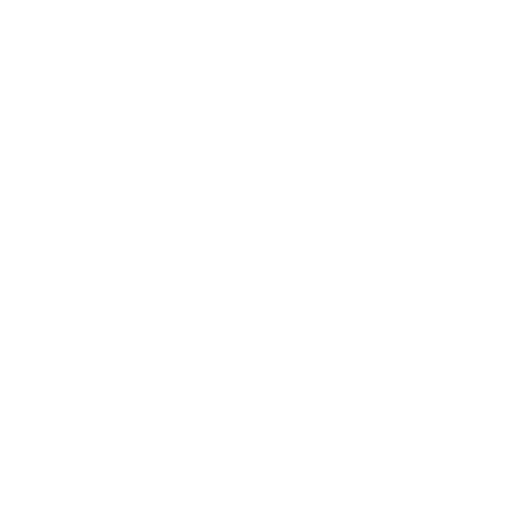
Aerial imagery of cape in Alaska named Male Point containing only unknown